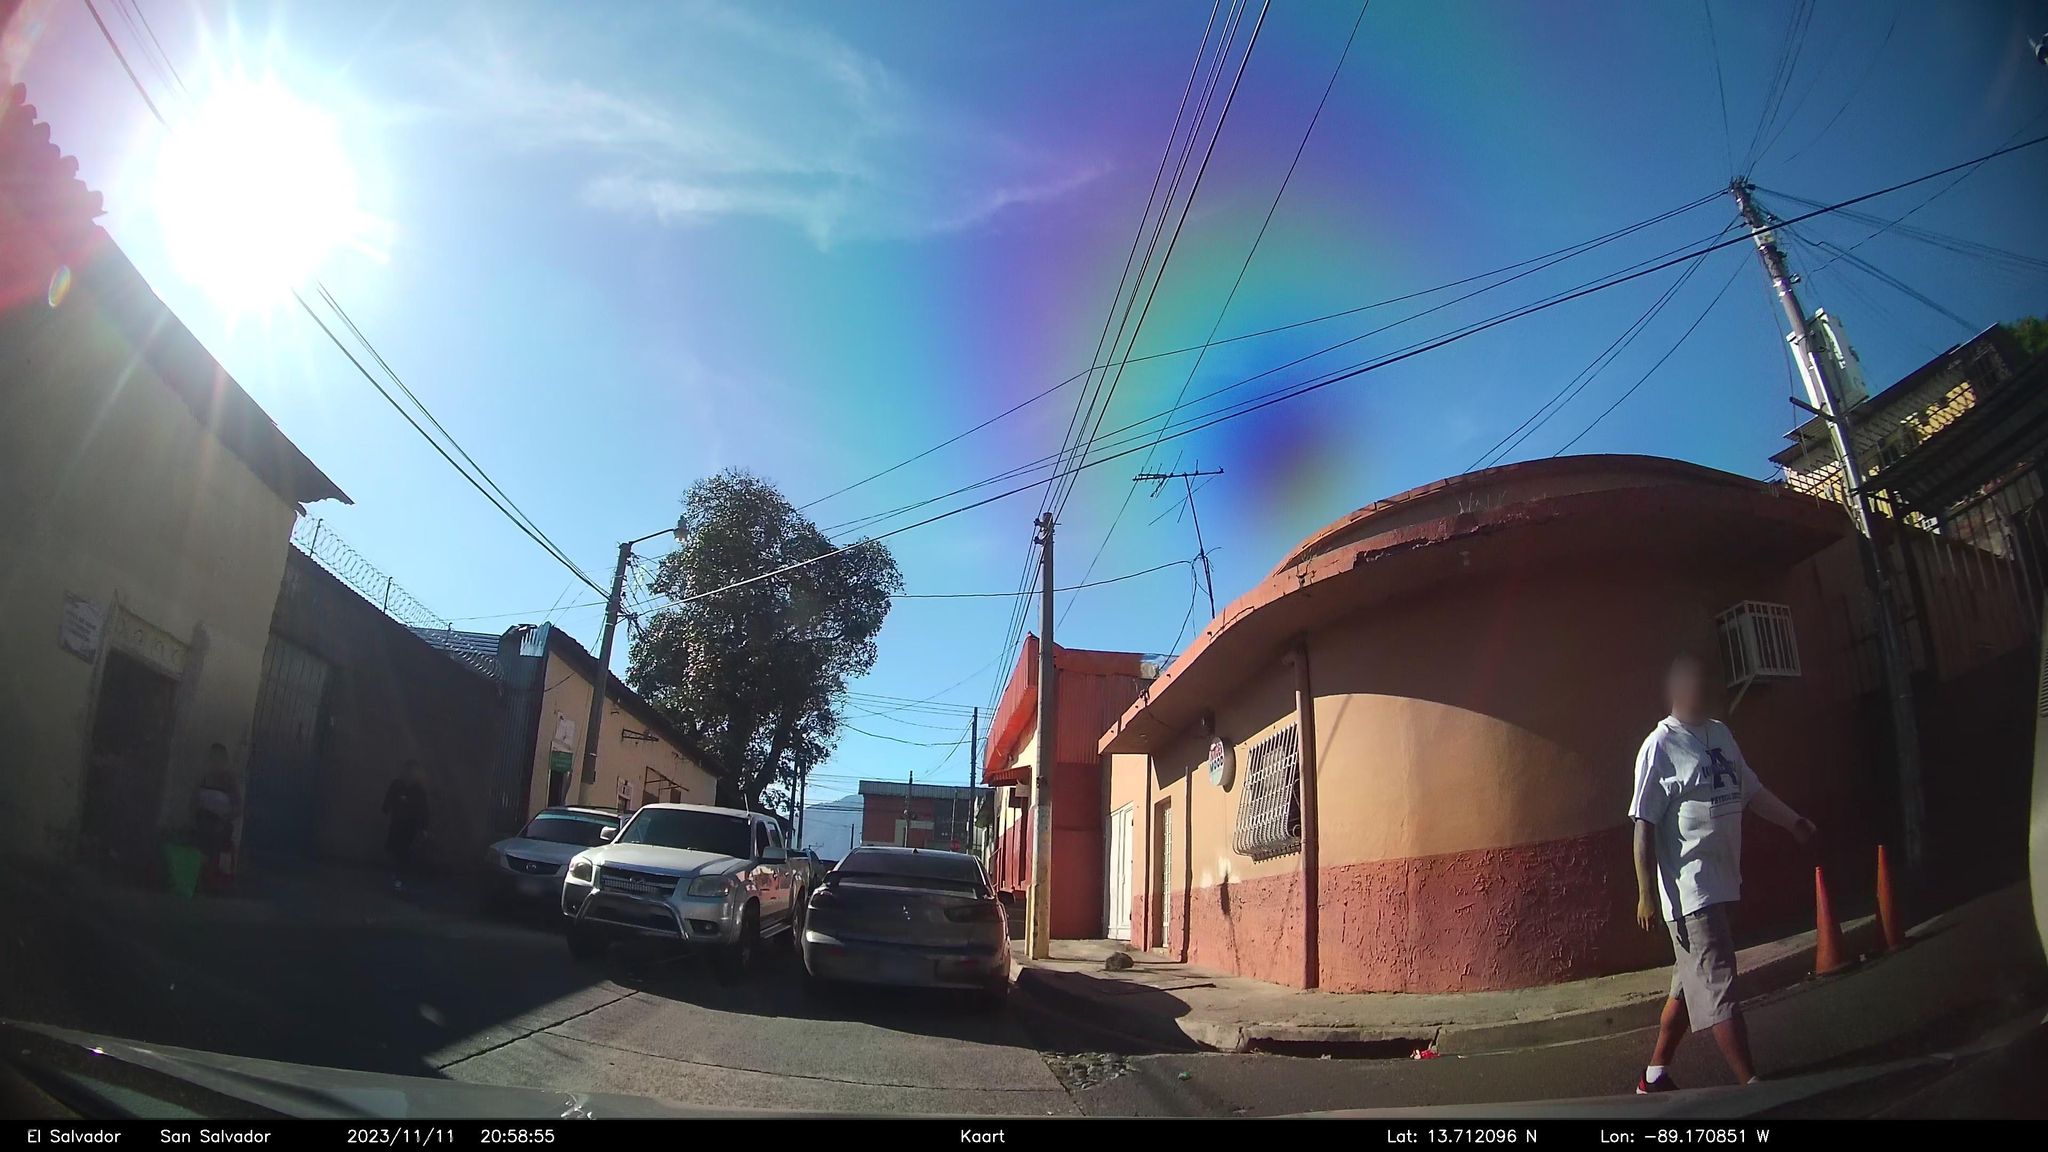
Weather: clear
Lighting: day
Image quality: good
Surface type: driving surface
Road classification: tertiary
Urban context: urban centre
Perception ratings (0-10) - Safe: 0.09, Lively: 6.23, Beautiful: 5.02, Boring: 1.79, Depressing: 5.6, Wealthy: 1.34